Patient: sex M, age 55
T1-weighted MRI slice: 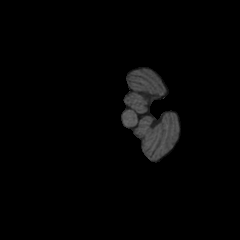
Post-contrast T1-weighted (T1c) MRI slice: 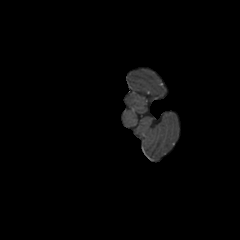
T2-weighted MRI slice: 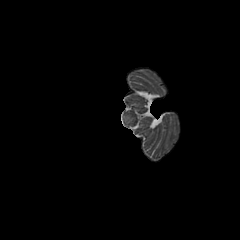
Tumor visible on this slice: no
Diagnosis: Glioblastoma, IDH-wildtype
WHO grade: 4